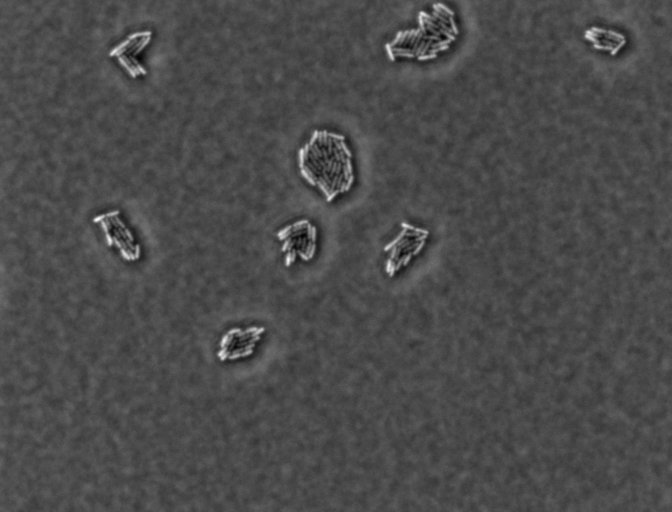
Salmonella enterica Enteritidis